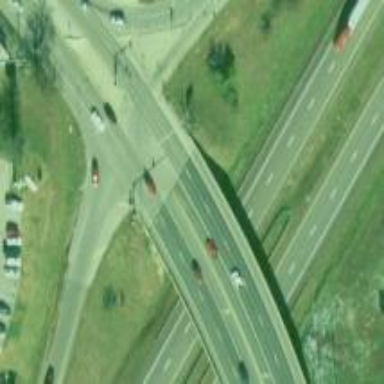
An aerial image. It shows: Trunk road bridge.